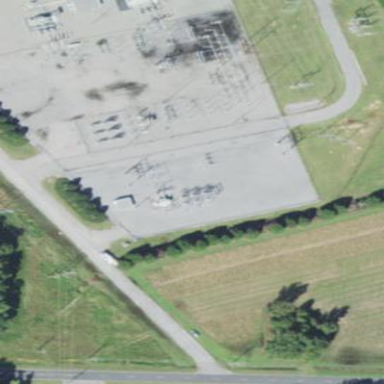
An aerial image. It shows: Distribution level power substation enclosed by fence.